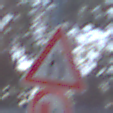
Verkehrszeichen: VerengteFahrbahn
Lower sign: UeberholverbotKraftfahrzeuge
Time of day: MorningAfternoon
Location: Outdoor (Suburban)
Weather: PartlyCloudy
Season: NotSpecified
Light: Natural